Current action and preconditions to check: path_clear

Your task: For each precondition in the list above, predict whether it will hold at this action.

Consider the current scene as observed from the mobile robot's camera, and analyze the predicted future states of all dynamic agents (e.g., people, animals, vehicles, or any moving entities) within the NEXT SECOND.

IMPORTANT: Only answer "very likely" if you are absolutely certain—based on strong, clear evidence—that a dynamic agent will violate the precondition in the predicted future state. Do NOT answer "very likely" for unlikely, ambiguous, or low-probability risks.

Ask yourself for each precondition: Is there a high probability, with clear and convincing evidence, that the predicted future states of any dynamic agent will interfere with the predicted future state of the currently executing action within the NEXT SECOND, causing that precondition to fail?

Assess the risk level based on these predictions. Use "likely" or "very likely" if motions create a clear risk of interference.

Use "neutral" or "improbable" if agents are nearby but their predicted paths are clearly diverging or non-conflicting.

Failure Risk Categories: "very improbable", "improbable", "neutral", "likely", "very likely"

Answer Format: Output ONLY the probability_of_failure value from these categories: "very improbable", "improbable", "neutral", "likely", "very likely"

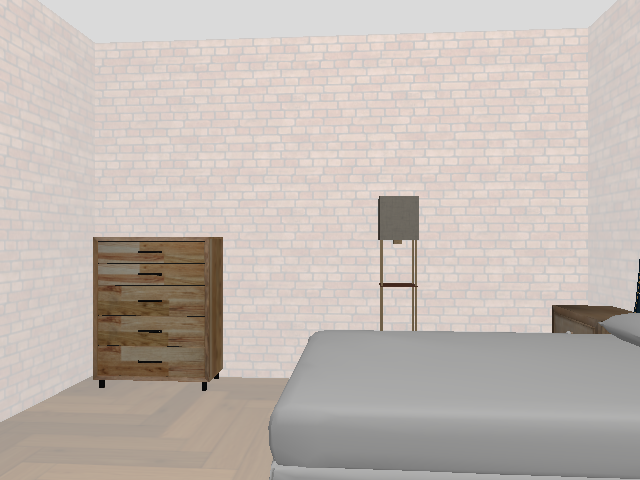

Answer: very improbable